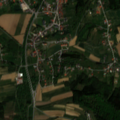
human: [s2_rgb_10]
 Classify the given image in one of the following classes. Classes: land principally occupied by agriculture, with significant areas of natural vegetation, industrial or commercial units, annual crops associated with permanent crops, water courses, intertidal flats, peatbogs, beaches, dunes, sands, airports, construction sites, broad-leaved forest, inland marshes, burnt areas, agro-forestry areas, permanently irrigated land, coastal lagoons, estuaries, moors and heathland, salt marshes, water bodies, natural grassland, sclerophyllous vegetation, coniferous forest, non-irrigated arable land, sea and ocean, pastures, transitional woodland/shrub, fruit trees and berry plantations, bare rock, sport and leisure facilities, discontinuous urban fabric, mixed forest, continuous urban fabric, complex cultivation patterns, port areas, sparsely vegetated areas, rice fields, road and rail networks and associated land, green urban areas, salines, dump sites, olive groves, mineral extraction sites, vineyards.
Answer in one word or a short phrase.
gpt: discontinuous urban fabric, non-irrigated arable land, complex cultivation patterns, land principally occupied by agriculture, with significant areas of natural vegetation, coniferous forest, mixed forest